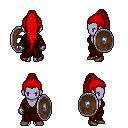
a pixel art fantasy rpg character, female body template, dark elf, purple skin, red robe, gold greaves, red extra-long topknot hairstyle, metal gloves, maroon shoes, shield, four views (front, back, left, right), 2x2 character sprite sheet, small pixel art, hard edges, no anti-aliasing